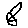
Label: flower